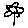
Label: flower